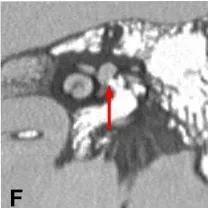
High resolution temporal bone CT images of the normal and abnormal stapes footplate as well as intraoperative images of the hypermobile stapes footplate. (F) Inverted coronal image of the left temporal bone with bone windows shows the cochlea, vestibule and middle ear. Red arrow shows the position of the membranous stapes footplate providing the interface between the vestibule and middle ear. Note the absence of the black line representing the normal stapes footplate.
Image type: radiology (ct)